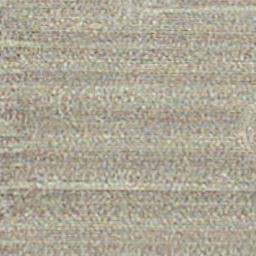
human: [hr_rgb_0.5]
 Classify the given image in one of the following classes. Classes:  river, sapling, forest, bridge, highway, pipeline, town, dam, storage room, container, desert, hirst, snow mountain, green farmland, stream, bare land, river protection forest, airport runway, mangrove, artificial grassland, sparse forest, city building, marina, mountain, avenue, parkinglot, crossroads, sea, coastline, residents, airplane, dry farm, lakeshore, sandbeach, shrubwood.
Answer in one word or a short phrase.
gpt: dry farm